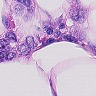
Metastatic tissue present: yes